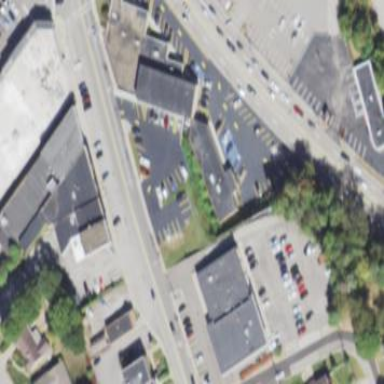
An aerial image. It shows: Commercial building.